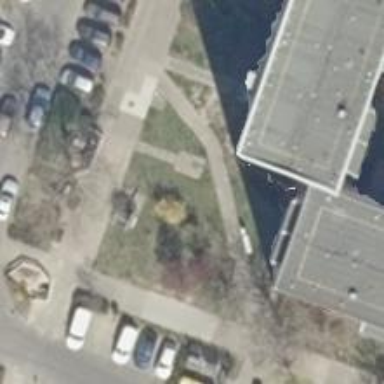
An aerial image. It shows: Footway with concrete surface.